Question: I'm trying to make a screenshot using and , however I'm not sure to do it the good way, "stride" is really confusing me.
Here's the code :
'''
#include <stdio.h>
#include <stdlib.h>
#include <malloc.h>
#include <cairo.h>
#include <X11/Xlib.h>
#include <X11/Xutil.h>
int main(int argc, char** argv) {
int x, y;
Display *disp;
Window root;
XWindowAttributes watts;
XImage *image;
cairo_surface_t *surface;
unsigned int width;
unsigned int height;
int stride;
disp = XOpenDisplay(NULL);
root = DefaultRootWindow(disp);
XGetWindowAttributes(disp, root, &watts);
width = watts.width;
height = watts.height;
image = XGetImage(disp, root, watts.x, watts.y, width, height, AllPlanes, ZPixmap);
stride = cairo_format_stride_for_width(CAIRO_FORMAT_RGB24, width);
unsigned char *data = malloc(width * height * 3);
for (y = 0; y < height; ++y)
for (x = 0; x < width; ++x) {
unsigned long pixel = XGetPixel(image, x, y);
unsigned char red = (image->red_mask & pixel);
unsigned char green = (image->green_mask & pixel) >> 8;
unsigned char blue = (image->blue_mask & pixel) >> 16;
data[(y * width + x) * 3] = red;
data[(y * width + x) * 3 + 1] = green;
data[(y * width + x) * 3 + 2] = blue;
}
surface = cairo_image_surface_create_for_data(
data,
CAIRO_FORMAT_RGB24,
width, height,
stride);
cairo_surface_write_to_png(
surface,
"test.png");
cairo_surface_destroy(surface);
free(data);
return (EXIT_SUCCESS);
}
'''
When I compile and run the program, everything seems to work just fine. However here's the resulting image :

quite a mess right ?..
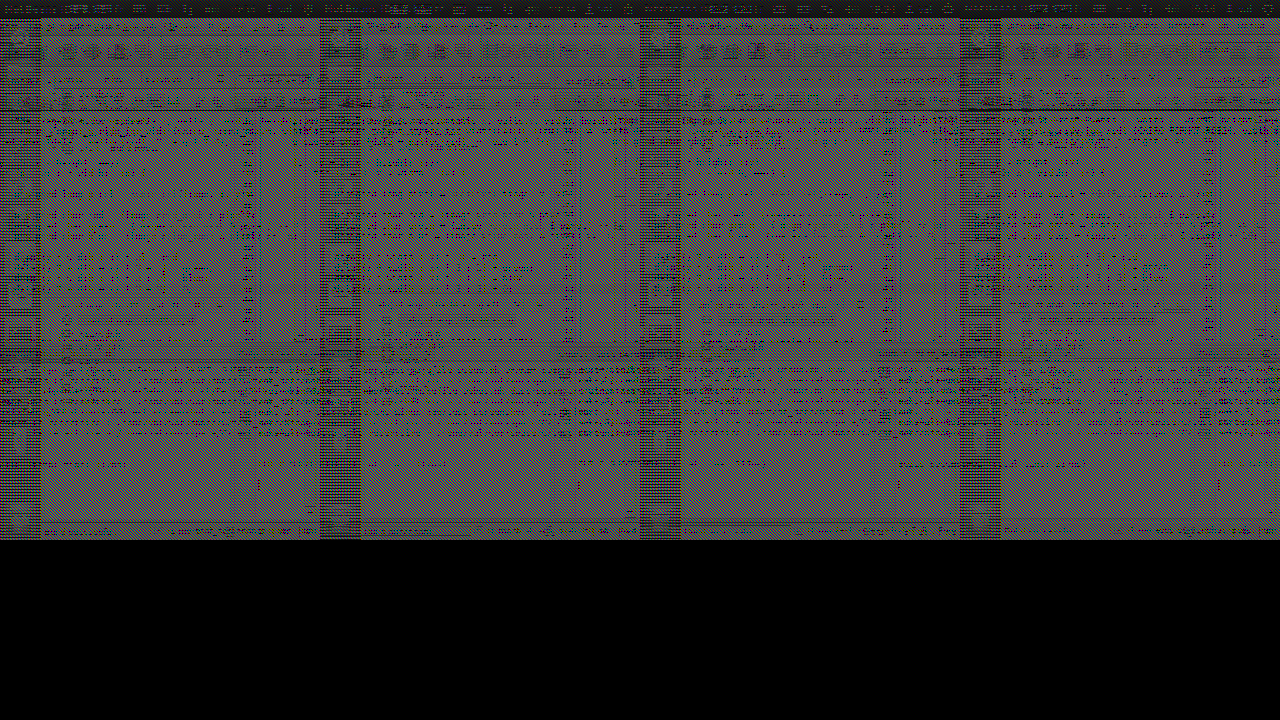
Answer: TFM:
'''
CAIRO_FORMAT_RGB24
each pixel is a 32-bit quantity, with the upper 8 bits unused
'''
TFM:
'''
stride = cairo_format_stride_for_width (format, width);
data = malloc (stride * height);
'''
Hence, the correct index calculation is
'''
data[y * stride + x * 4 + 0] = blue;
data[y * stride + x * 4 + 1] = green;
data[y * stride + x * 4 + 2] = red; /* yes, in this order */
'''
Also, masks are taken from the image and shifts are hard-coded, which makes absolutely no sense. Calculate the shifts from the masks.